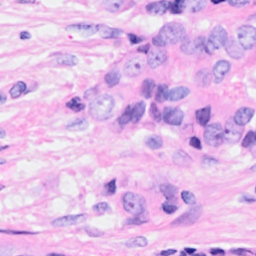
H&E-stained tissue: Breast